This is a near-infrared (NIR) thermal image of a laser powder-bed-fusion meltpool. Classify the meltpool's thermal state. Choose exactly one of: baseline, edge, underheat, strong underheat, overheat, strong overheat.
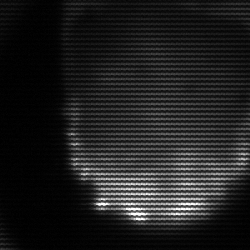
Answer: edge